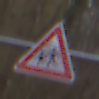
Verkehrszeichen: KinderRechts
Umgebung: Outdoor, Nature
Tageszeit: MorningAfternoon
Wetter: Overcast
Licht: Natural
Jahreszeit: Autumn
Kontrast: LowContrast